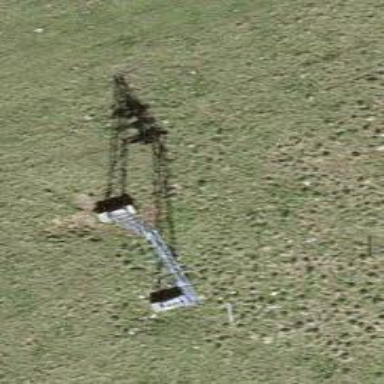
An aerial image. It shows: Pylon for aerialway.